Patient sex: M
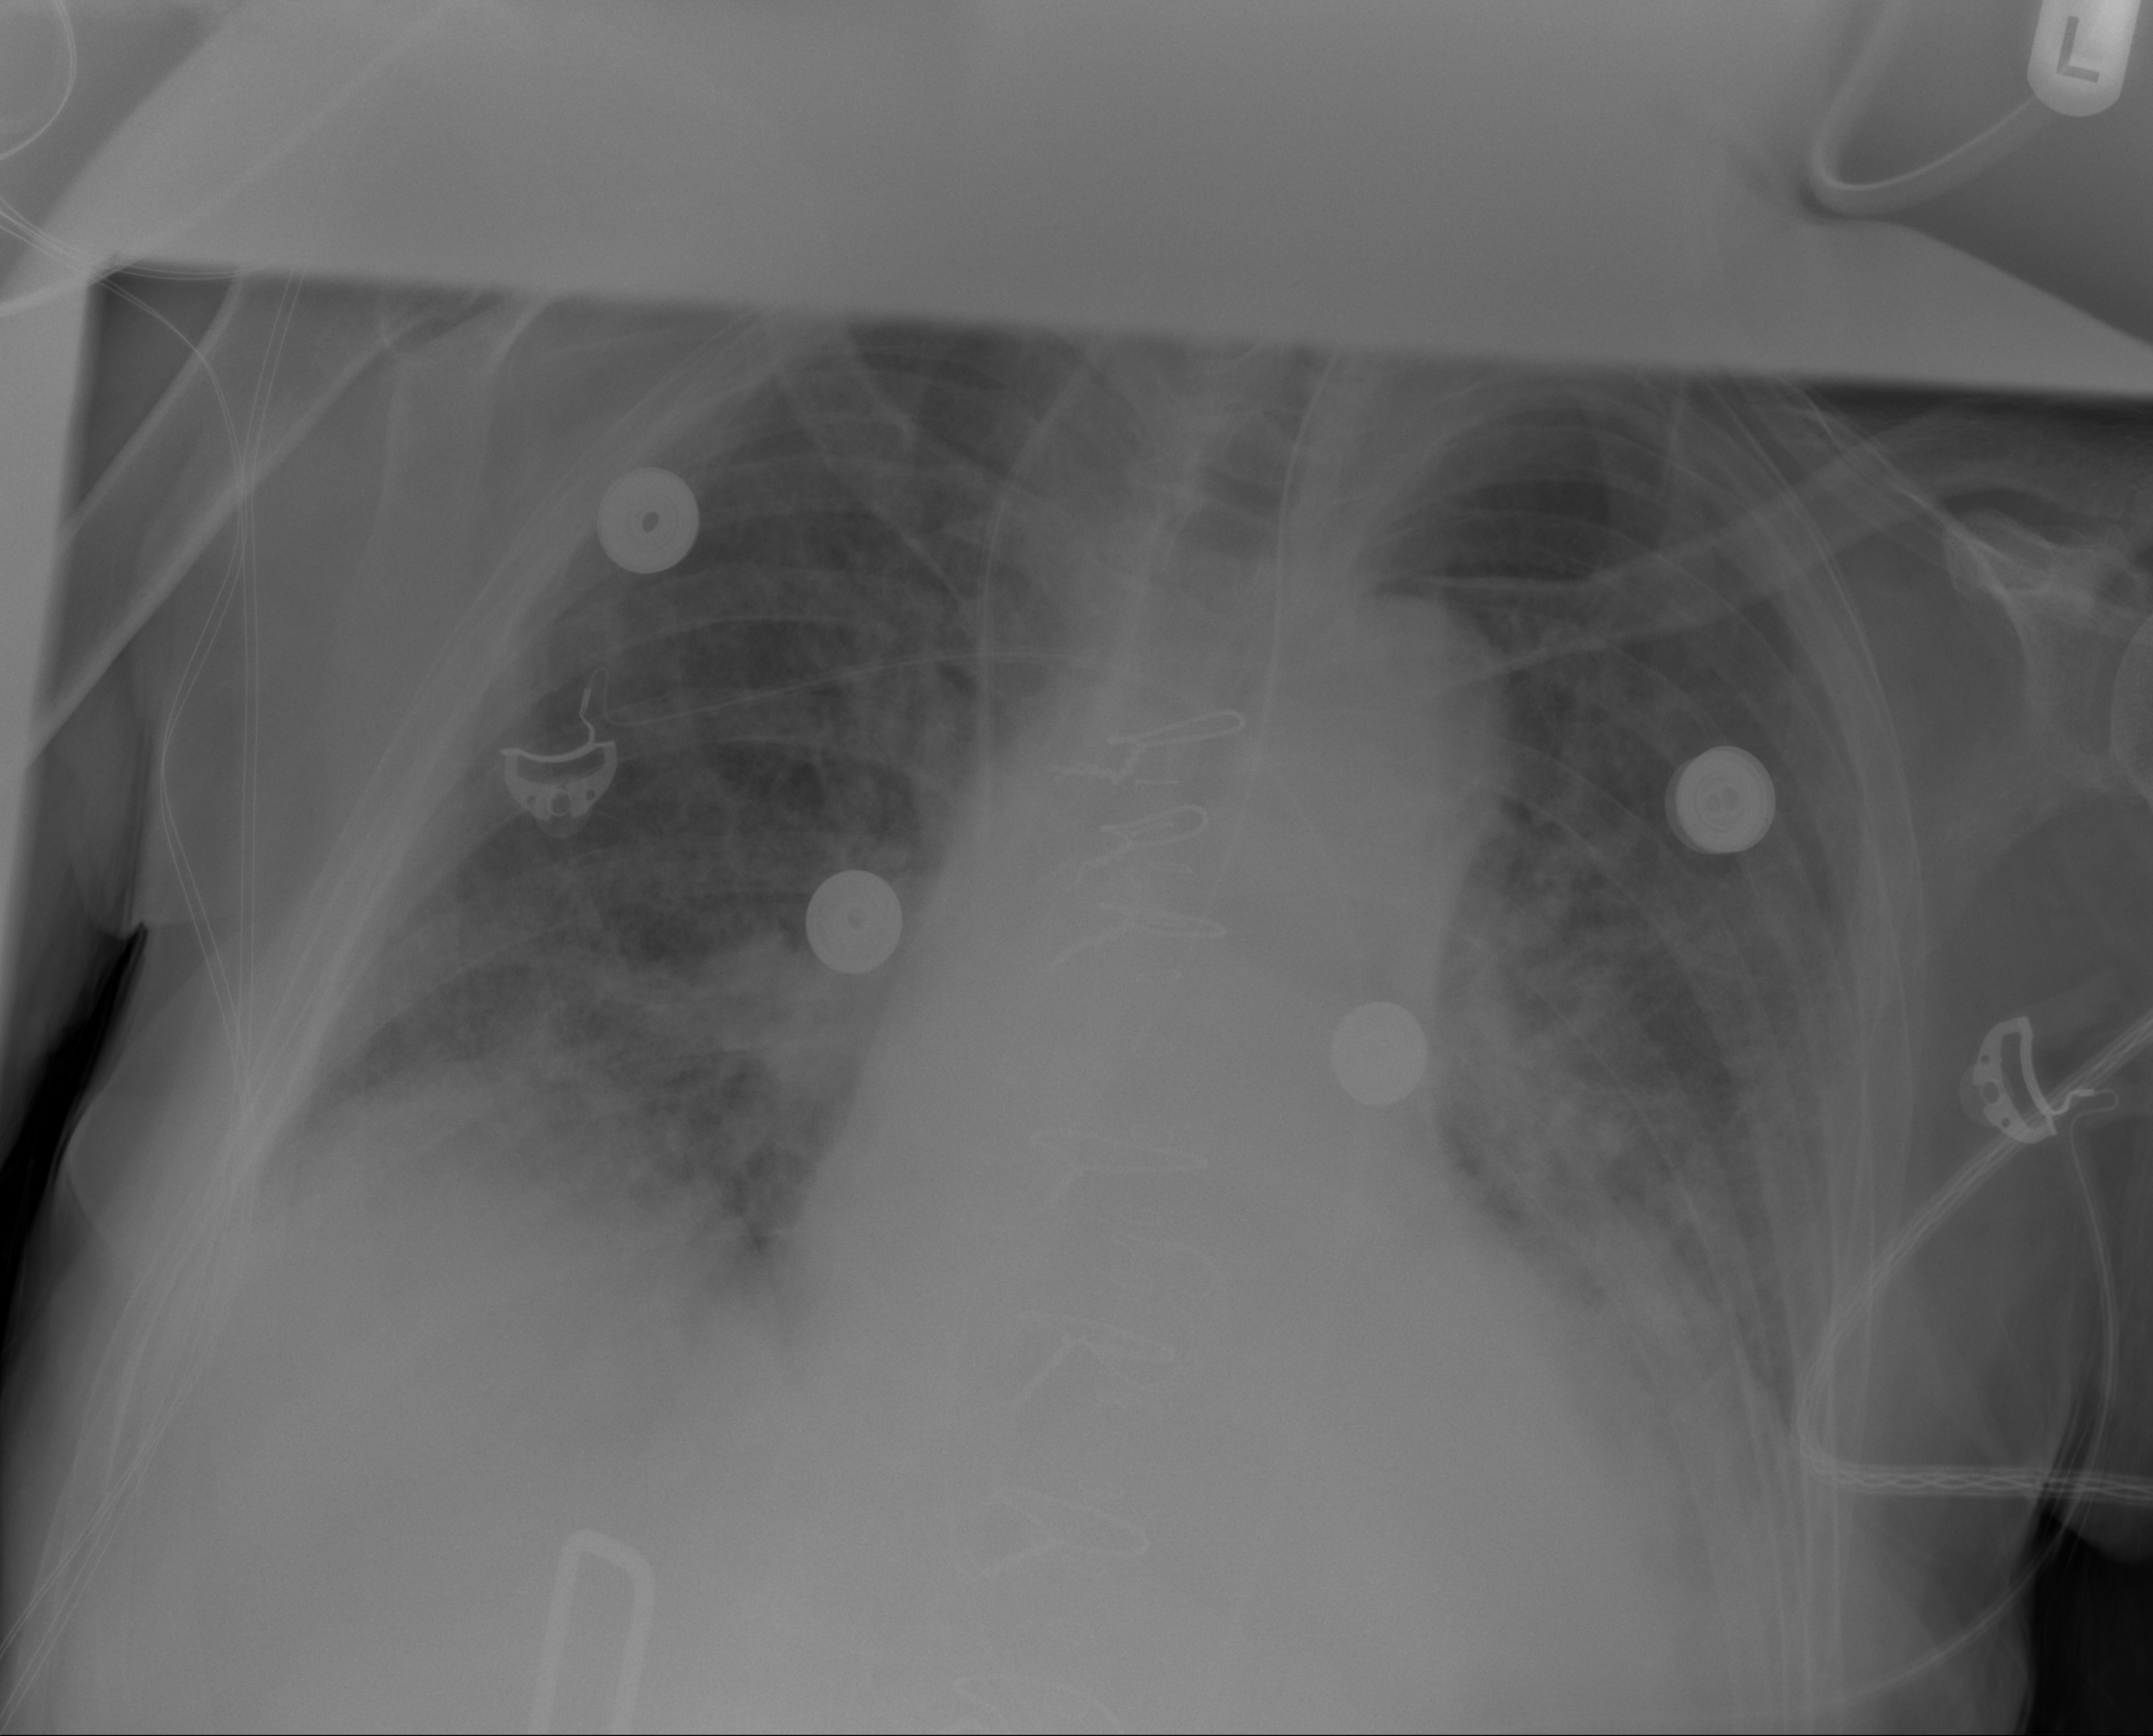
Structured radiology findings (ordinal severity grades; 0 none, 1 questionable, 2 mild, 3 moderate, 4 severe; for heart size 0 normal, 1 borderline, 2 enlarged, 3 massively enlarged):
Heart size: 2
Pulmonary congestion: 2
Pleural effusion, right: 1
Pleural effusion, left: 2
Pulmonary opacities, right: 1
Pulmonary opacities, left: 2
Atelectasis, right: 2
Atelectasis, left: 2